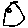
Label: moon